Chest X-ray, PA view. Patient: 23 years old, sex M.
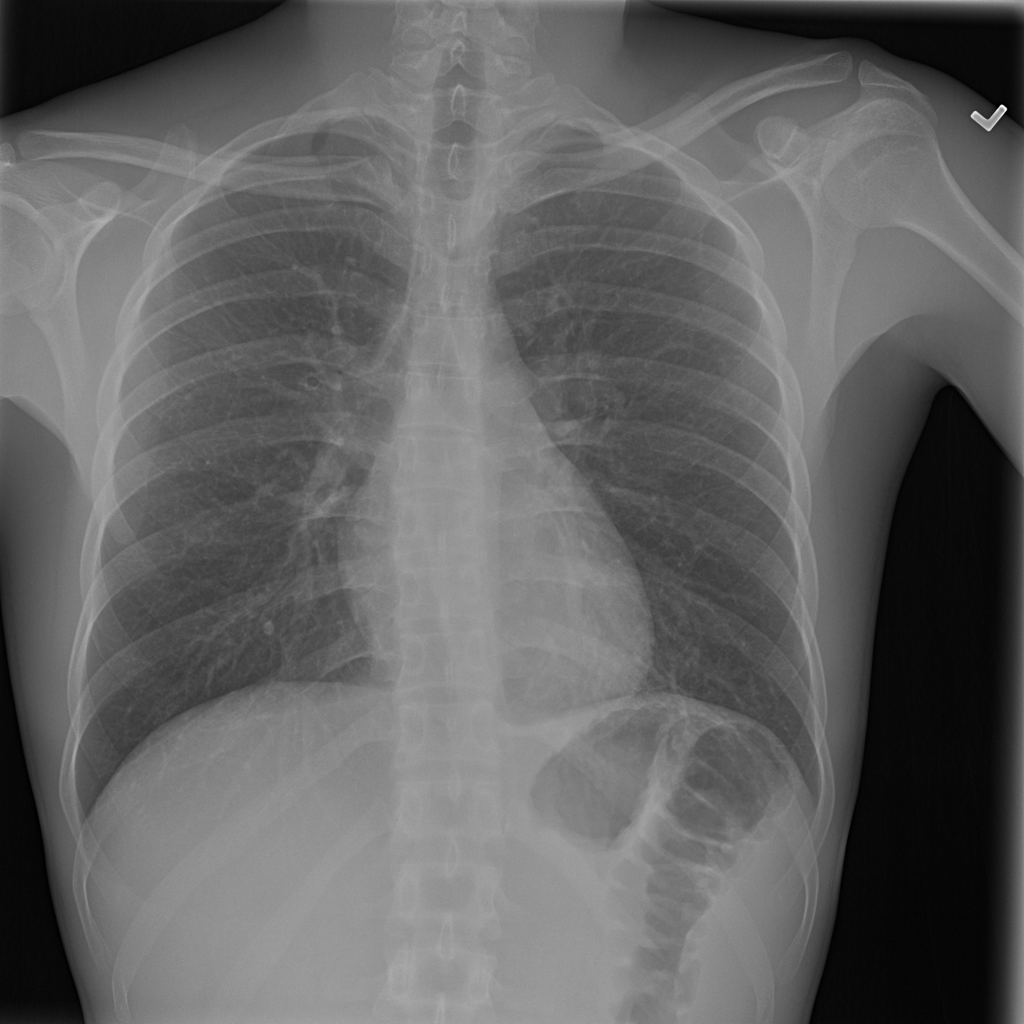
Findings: No Finding